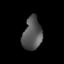
Tissue: lung
Cell type: Endothelial cells
Senescence score: 0.6343
Nuclear area (px): 616
Mean DAPI intensity: 84.623